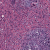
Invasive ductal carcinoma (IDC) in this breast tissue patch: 0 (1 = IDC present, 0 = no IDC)